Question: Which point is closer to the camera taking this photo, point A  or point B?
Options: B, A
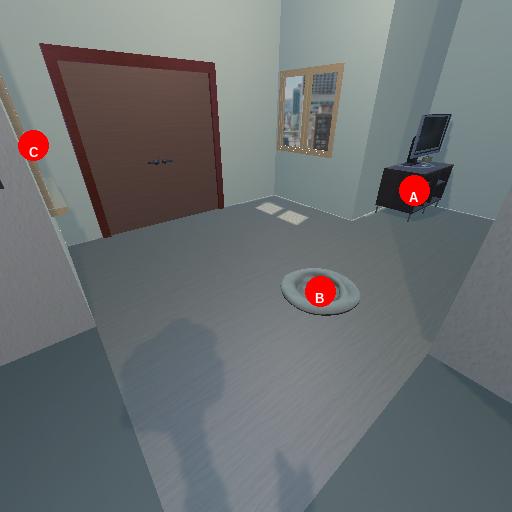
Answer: B